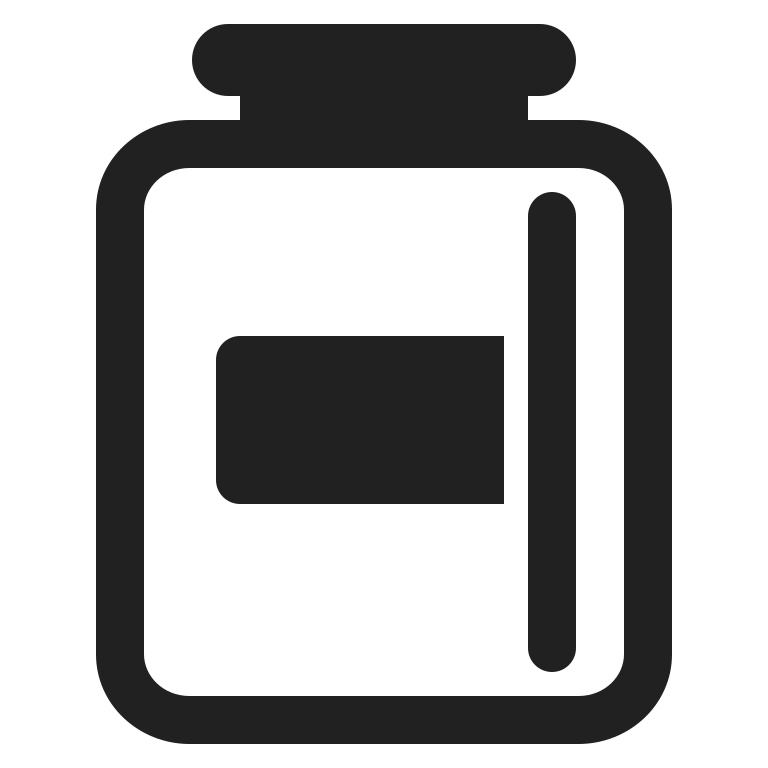
jar high contrast